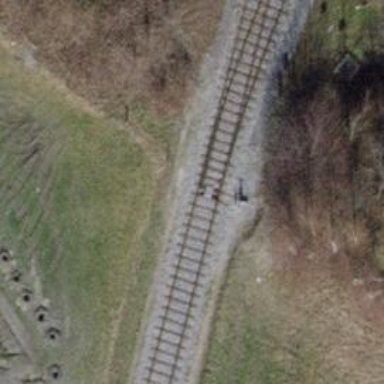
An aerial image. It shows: Railway switch.